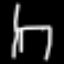
Label: chair